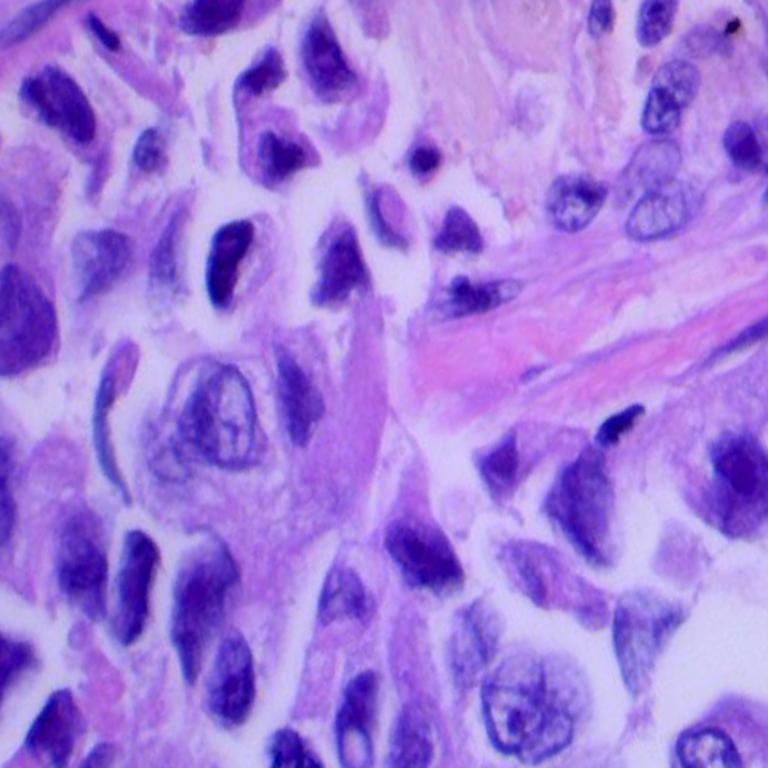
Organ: lung
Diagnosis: adenocarcinomas